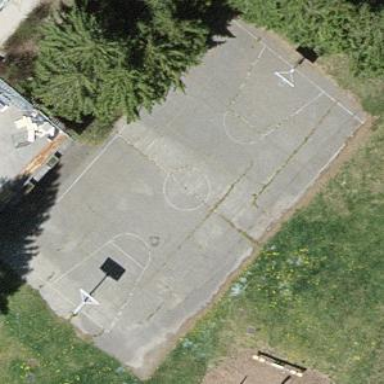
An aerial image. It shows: Basketball court on pitch.